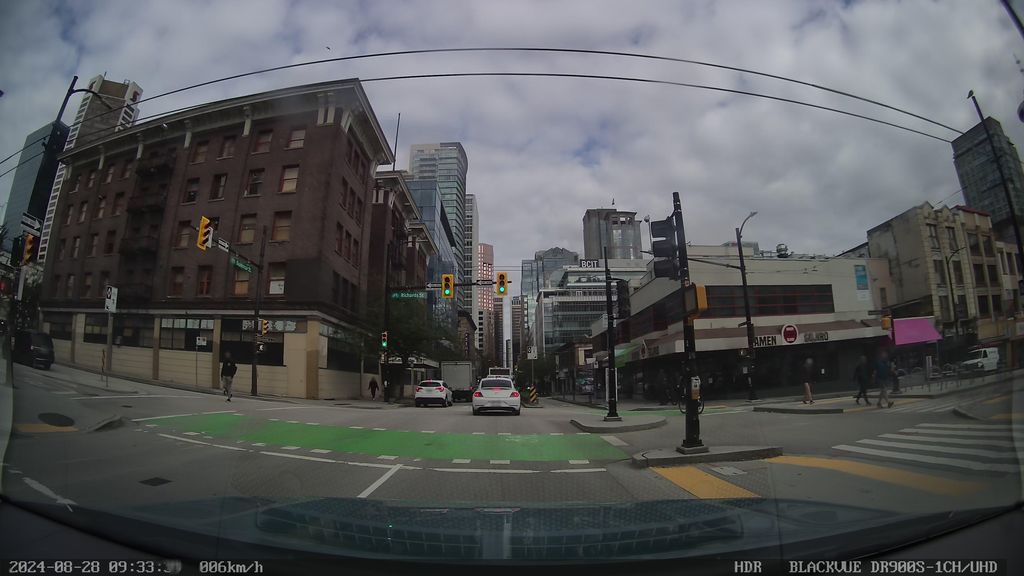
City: vancouver